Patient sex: M
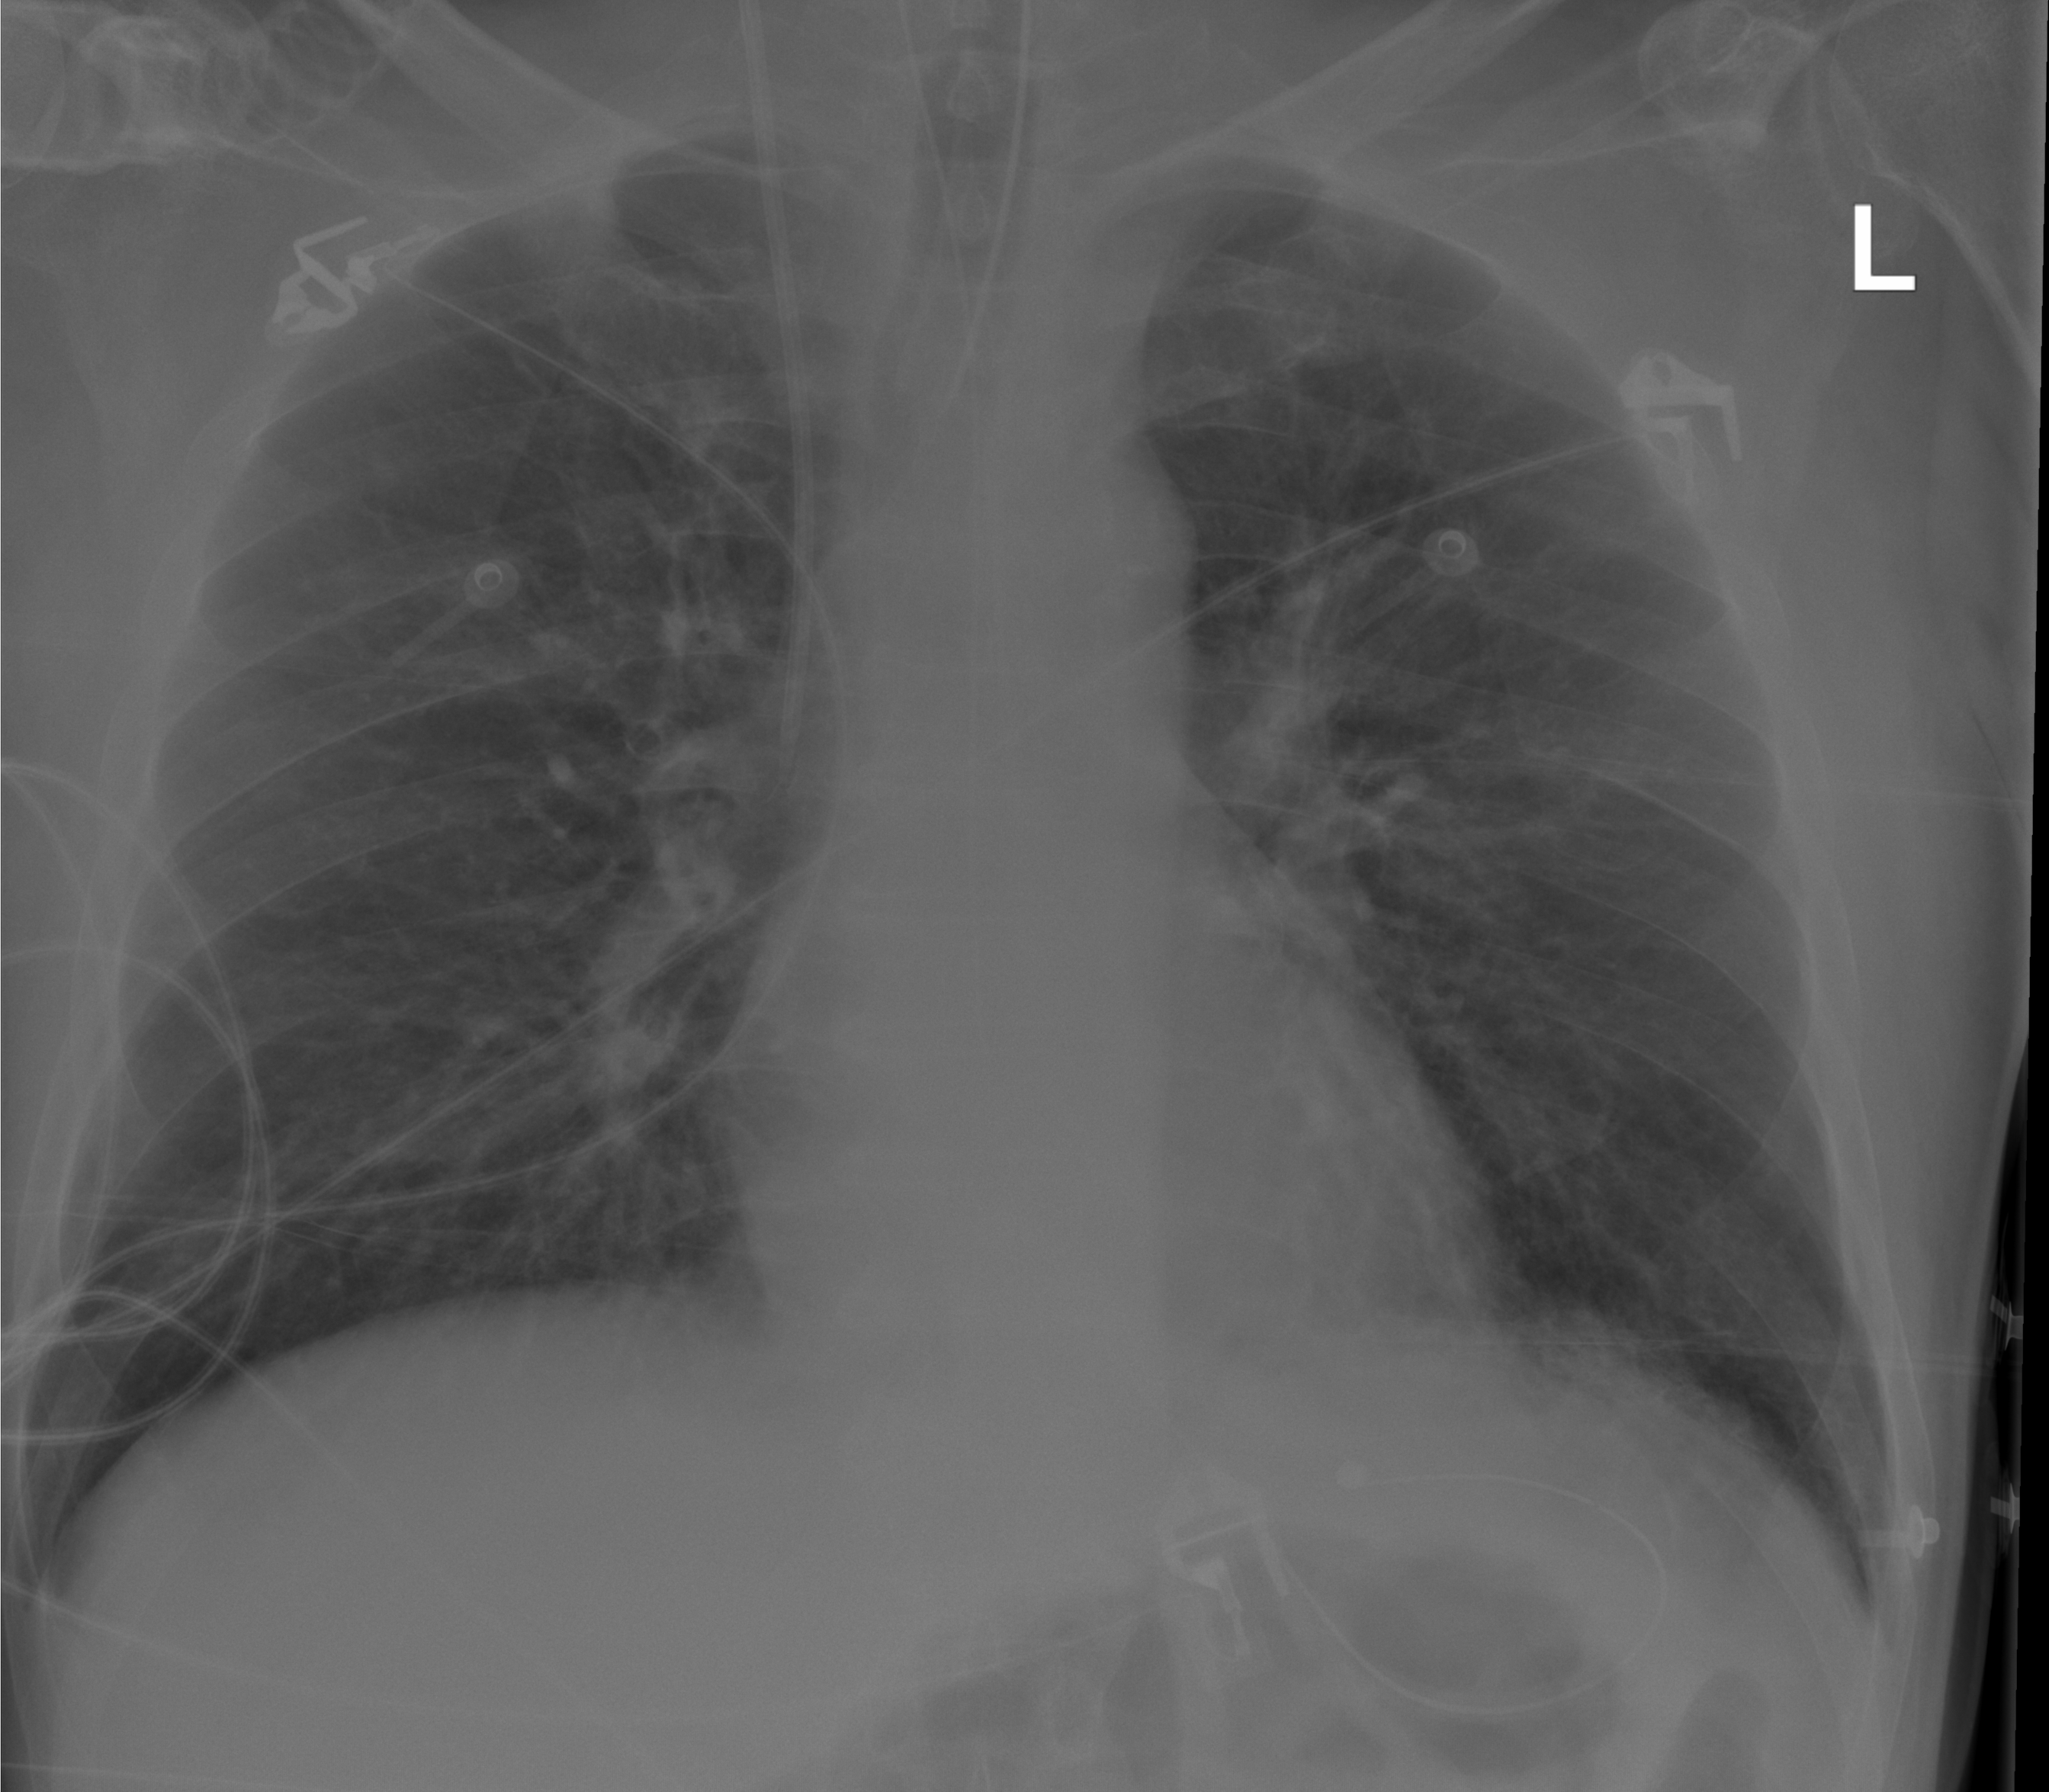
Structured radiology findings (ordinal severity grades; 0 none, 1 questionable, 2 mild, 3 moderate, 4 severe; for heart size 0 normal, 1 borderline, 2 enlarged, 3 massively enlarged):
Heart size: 0
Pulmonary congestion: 0
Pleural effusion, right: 0
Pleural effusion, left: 0
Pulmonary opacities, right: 1
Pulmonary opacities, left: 0
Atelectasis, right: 0
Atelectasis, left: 0